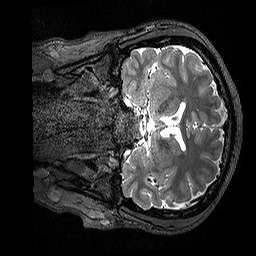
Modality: T2w
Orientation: coronal
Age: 25
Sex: male
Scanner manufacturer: siemens
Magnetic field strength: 3 T
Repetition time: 3.2 s
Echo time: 0.408 s